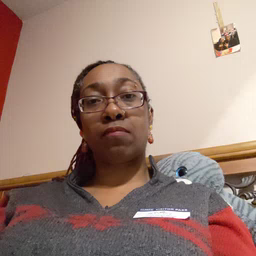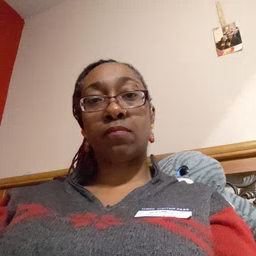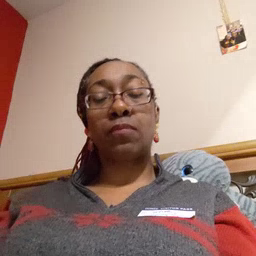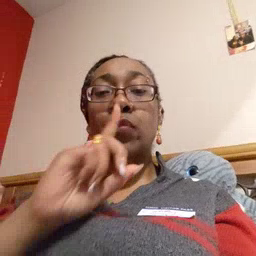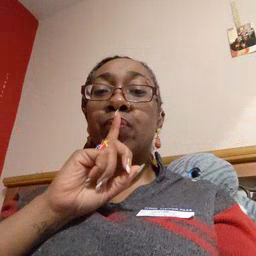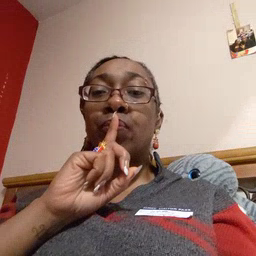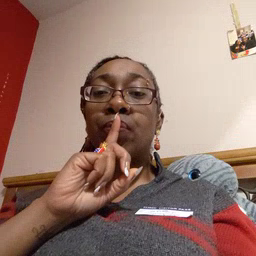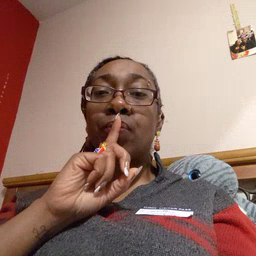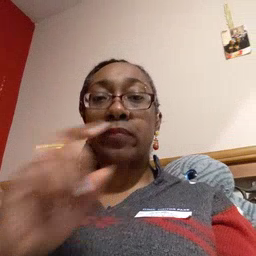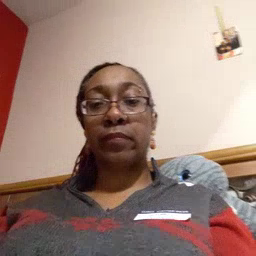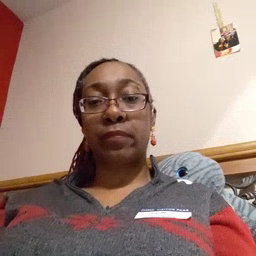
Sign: shhh